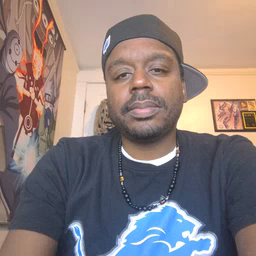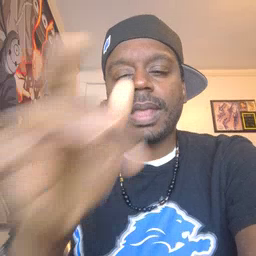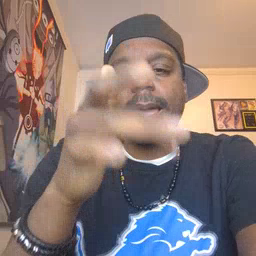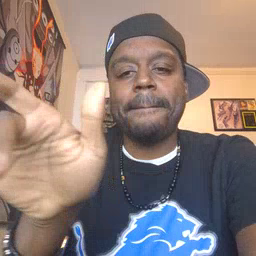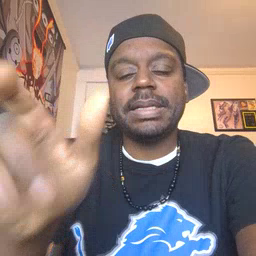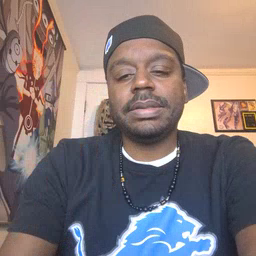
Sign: empty